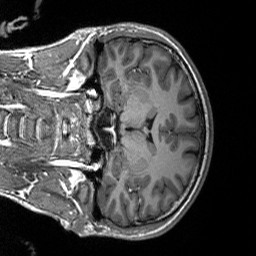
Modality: T1w
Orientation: coronal
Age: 22
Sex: female
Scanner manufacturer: siemens
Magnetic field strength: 3 T
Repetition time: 2.53 s
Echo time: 0.00219 s